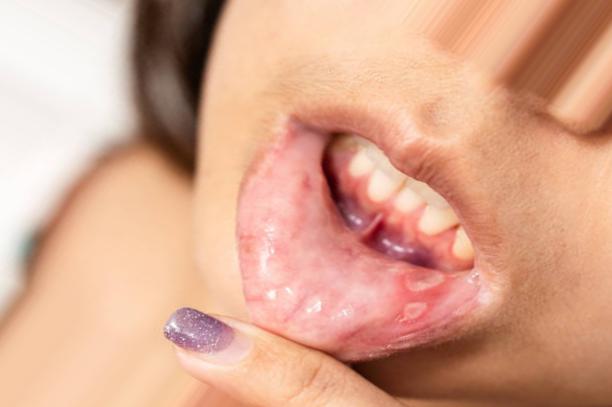
Condition: Mouth Ulcer